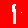
Digit: 1